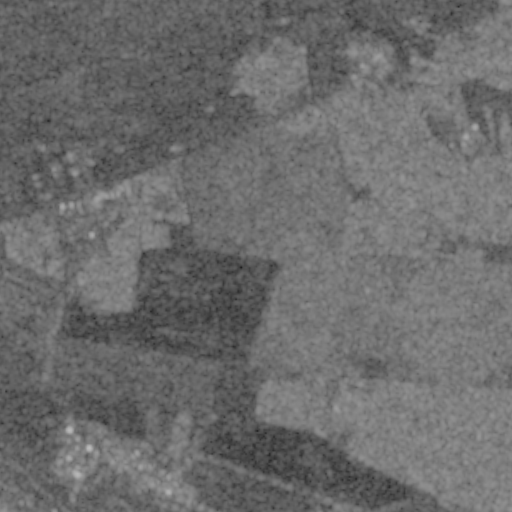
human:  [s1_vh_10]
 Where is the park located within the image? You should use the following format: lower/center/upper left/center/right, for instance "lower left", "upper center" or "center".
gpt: The park is located in the upper right of the image.
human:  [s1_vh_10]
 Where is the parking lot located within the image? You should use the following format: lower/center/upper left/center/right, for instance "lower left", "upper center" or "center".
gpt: The parking lot is located in the lower left of the image.
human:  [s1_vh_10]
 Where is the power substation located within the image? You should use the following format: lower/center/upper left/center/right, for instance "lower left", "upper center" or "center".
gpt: The power substation is located in the upper left of the image.
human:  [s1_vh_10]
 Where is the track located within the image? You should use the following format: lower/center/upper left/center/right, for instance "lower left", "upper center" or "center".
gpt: There is no track in the image.

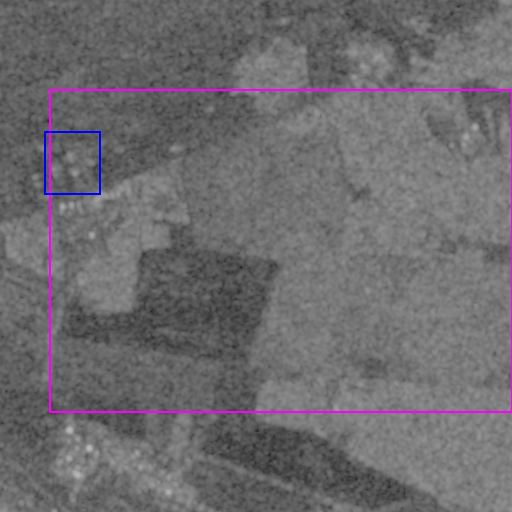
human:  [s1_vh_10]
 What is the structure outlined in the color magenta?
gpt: The structure outlined in magenta is a crop field.
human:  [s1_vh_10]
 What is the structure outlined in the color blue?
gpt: The structure outlined in blue is a power substation.
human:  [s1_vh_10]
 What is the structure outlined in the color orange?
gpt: There is no orange outline.